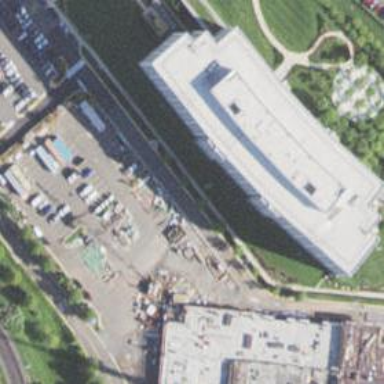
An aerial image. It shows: Commercial building being used as government office.